Interaction volume radius: 5 \u00c5
Interaction volume height: 20 \u00c5
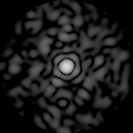
Disorder parameter: 0.8235